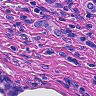
Metastatic tissue present: yes